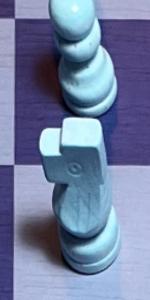
Label: Knight_White